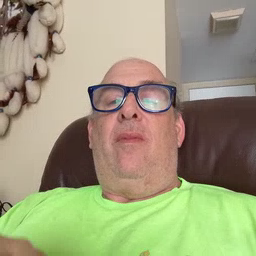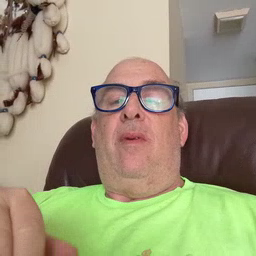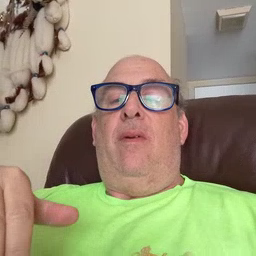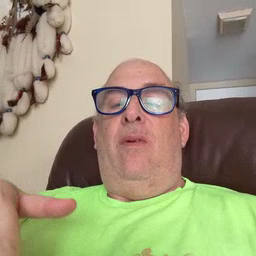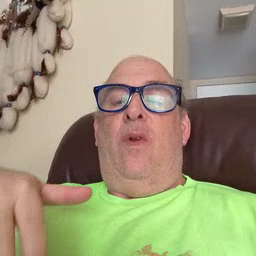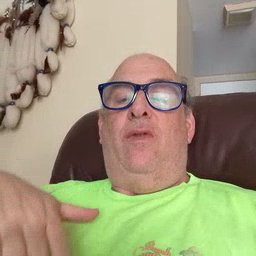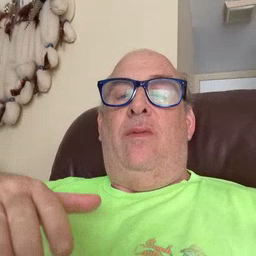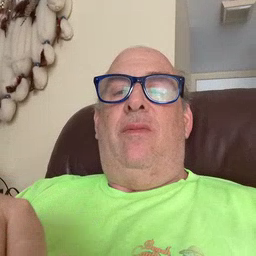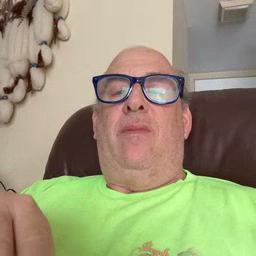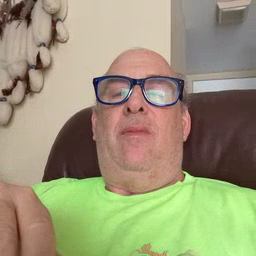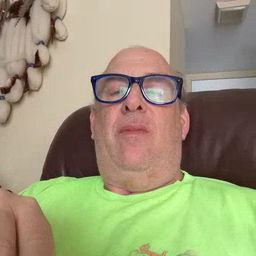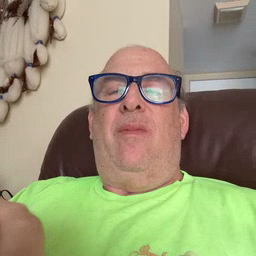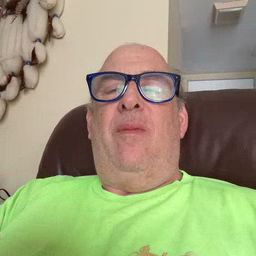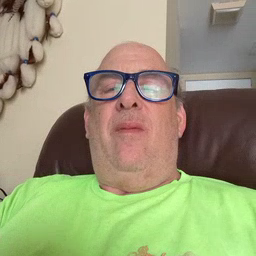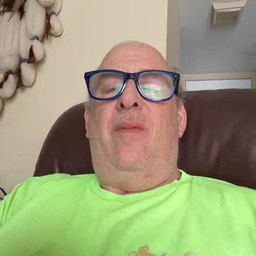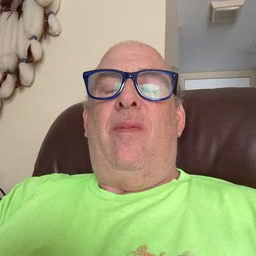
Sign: underwear